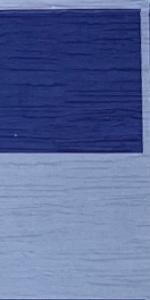
Label: Empty